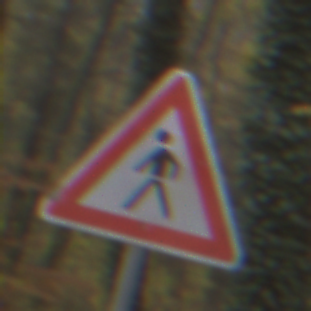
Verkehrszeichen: FussgaengerRechts
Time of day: MorningAfternoon
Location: Outdoor (Nature)
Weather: Overcast
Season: Autumn
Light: Natural